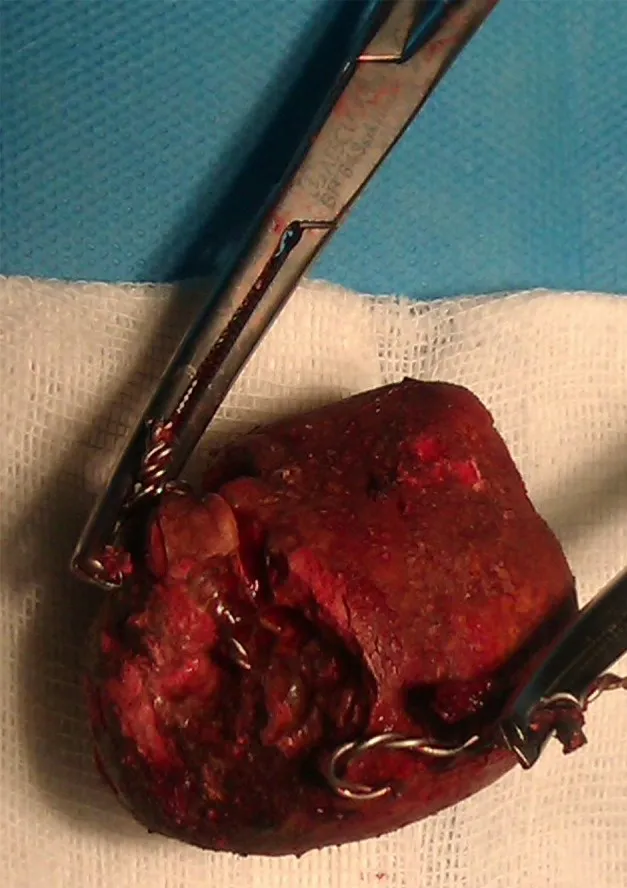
The Huge Vaginal Stone Removed From the Vaginal Cavity.
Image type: medical_photograph (other_medical_photograph)